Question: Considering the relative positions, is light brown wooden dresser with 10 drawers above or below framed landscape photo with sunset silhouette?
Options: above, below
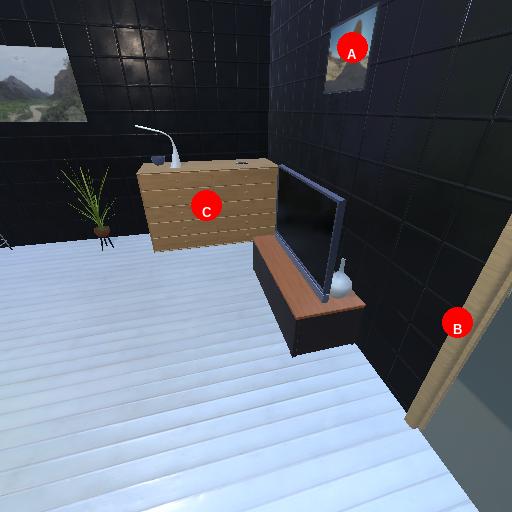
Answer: above